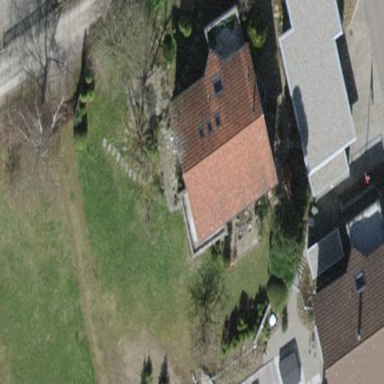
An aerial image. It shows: Detached building with gabled roof.